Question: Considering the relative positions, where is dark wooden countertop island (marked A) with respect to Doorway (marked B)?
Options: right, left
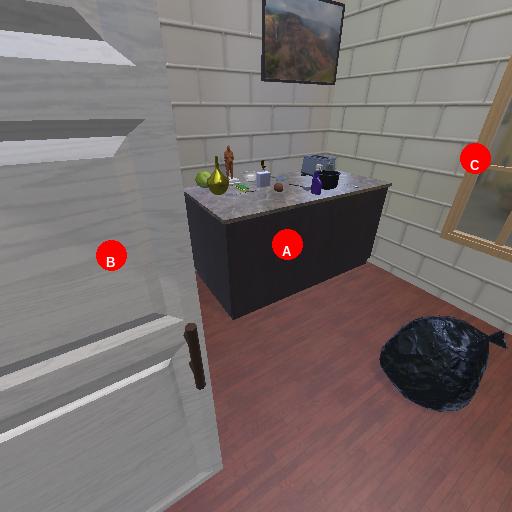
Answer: right